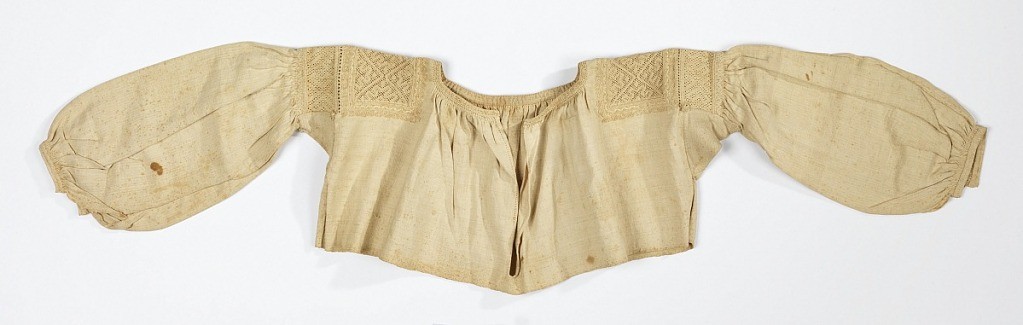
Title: Blouse
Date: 18th century
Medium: linen Technique: embroidered with cutwork on plain weave
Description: Blouse of white linen with a round neckline, open front slit, and long puffed sleeves. Panels of embroidery and cutwork at the shoulder yoke and upper sleeves.